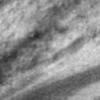
Label: change